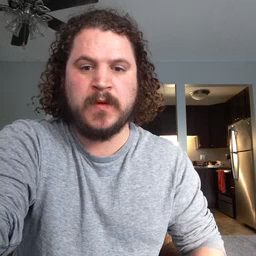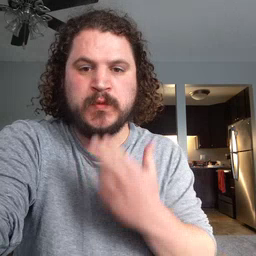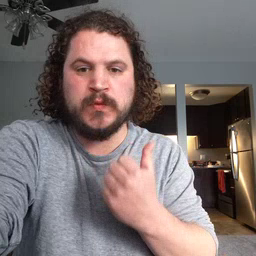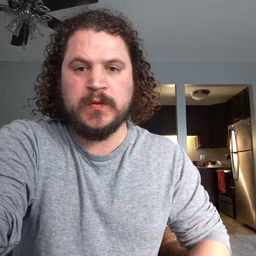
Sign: cute